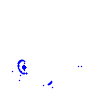
Particle: electron